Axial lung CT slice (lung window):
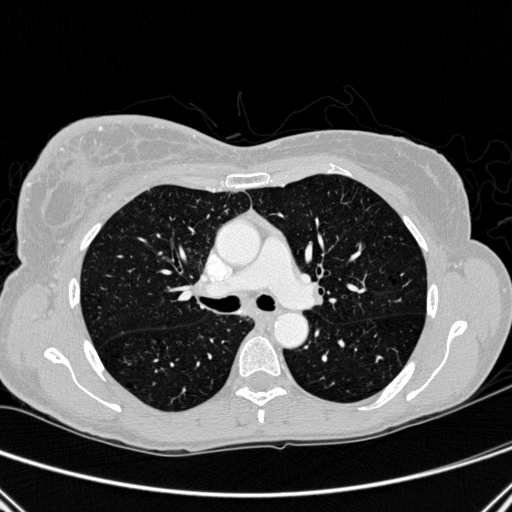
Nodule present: no